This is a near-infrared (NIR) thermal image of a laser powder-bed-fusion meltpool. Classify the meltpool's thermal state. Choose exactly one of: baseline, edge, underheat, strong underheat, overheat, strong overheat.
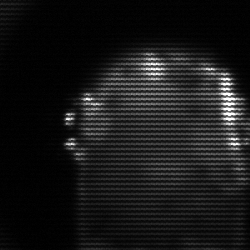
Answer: baseline